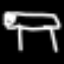
Label: bed